Question: I'm using a bootstrap navbar (code to follow) fixed at the top of the page. Instead of having the navbar span the entire of the page on Desktops, I'd rather restrict the width and center it to fit with the content. While I can restrict the width, I cannot figure out how to center it after doing that; it just hangs out on the left. All of my searches have been fruitless thus-far. Most seem to want to center links, which isn't my problem.
Here's the way the site looks now (Navbar on the left)

And here's how I'd like it to look (more or less):
<URL>
Here's my current code (just what I think is the pertinent section):
'''
<head>
<link rel="stylesheet" href="/css/bootstrap.min.css">
<script src="/js/bootstrap.min.js"></script>
</head>
<body data-spy="scroll" data-target=".navbar" data-offset="10" style="background-color: #FFF;">
<nav class="navbar navbar-default navbar-fixed-top" style="max-width:950px;">
<div class="container-fluid" style="background-color: #FFF; width: 100%; padding-top: 15px;text-align: center;">
<div style="display: inline;padding-right: 10px;">
<a href="#"><img src="/images/logo.png" style="position: relative; top: -12px;" /></a>
</div>
<div style="display: inline;">
<div class="dropdown" style="display: inline;">
<button class="btn btn-default dropdown-toggle" type="button" id="menu1" data-toggle="dropdown">Welcome, [NAME] <span class="caret"></span></button>
<ul class="dropdown-menu" role="menu" aria-labelledby="menu1">
<li role="presentation">
<a href="#"><span class="glyphicon glyphicon-user"></span>&nbsp; My Profile</a>
</li>
<li role="presentation">
<a href="#"><span class="glyphicon glyphicon-envelope"></span>&nbsp; Messages <span class="badge pull-right">5</span></a>
</li>
<li role="presentation">
<a href="#"><span class="glyphicon glyphicon-usd"></span>&nbsp; Make A Payment</a>
</li>
<li role="presentation" class="divider"></li>
<li role="presentation"><a href="/?Action=Logoff" ><span class="glyphicon glyphicon-off"></span>&nbsp; Sign Out</a></li>
</ul>
</div>
</div>
<div class="slogan" style="float: none;display:inline;white-space: nowrap;">[HEADER TEST]</div>
</div>
<div class="container-fluid">
<!-- Brand and toggle get grouped for better mobile display -->
<div class="navbar-header" >
<button type="button" class="navbar-toggle collapsed pull-left" data-toggle="collapse" data-target="#bs-example-navbar-collapse-1" aria-expanded="false">
<span class="sr-only">Toggle navigation</span>
<span class="icon-bar"></span>
<span class="icon-bar"></span>
<span class="icon-bar"></span>
</button>
<!--a class="navbar-brand" href="#"><img src="/images/logo.png" style="position: relative; top: -15px;height: 50px;"/></a-->
</div>
<!-- Collect the nav links, forms, and other content for toggling -->
<div class="collapse navbar-collapse" id="bs-example-navbar-collapse-1">
<ul class="nav navbar-nav">
<!--li class="active"><a href="#">Dashboard</a></li-->
<li><a href="/Dashboard.asp">Home</a></li>
<li class="dropdown">
<a href="#" class="dropdown-toggle" data-toggle="dropdown" role="button" aria-haspopup="true" aria-expanded="false">MENU 1 <span class="caret"></span></a>
<ul class="dropdown-menu">
[MENU]
</ul>
</li>
<li>
<a href="#">Marketing </a>
</li>
<li class="dropdown">
<a href="#" class="dropdown-toggle" data-toggle="dropdown" role="button" aria-haspopup="true" aria-expanded="false">MENU 2 <span class="caret"></span></a>
<ul class="dropdown-menu">
[MENU]
</ul>
</li>
<li class="dropdown">
<a href="#" class="dropdown-toggle" data-toggle="dropdown" role="button" aria-haspopup="true" aria-expanded="false">MENU 3 <span class="caret"></span></a>
<ul class="dropdown-menu">
[MENU]
</ul>
</li>
<li class="dropdown">
<a href="#" class="dropdown-toggle" data-toggle="dropdown" role="button" aria-haspopup="true" aria-expanded="false">MENU 4 <span class="caret"></span></a>
<ul class="dropdown-menu">
[MENU]
</ul>
</li>
<li class="dropdown">
<a href="#" class="dropdown-toggle" data-toggle="dropdown" role="button" aria-haspopup="true" aria-expanded="false">MENU 5 <span class="caret"></span></a>
<ul class="dropdown-menu">
[MENU]
</ul>
</li>
<div style="display: inline;position: relative; top: 10px;" class="SearchForm">
<div style="margin-right: 20px;" class="SearchForm">
<form method="get" action="search" style="display: inline;">
<input class="search_field" type="text" style=" margin: 0px;float: none; min-width: 22px; width: 22px;"
onFocus="this.style.width='150px';" onblur="this.style.width='22px';" />
</form>
</div>
<a href="#" target="_blank">
<img src="/images/social/facebook.png" style="border: 0px;background-color: #FFFFFF;border-radius:15px;"/>
</a>
<a href="#" target="_blank">
<img src="/images/social/twitter.png" style="border: 0px;background-color: #FFFFFF;border-radius:15px;"/>
</a>
<a href="#" target="_blank">
<img src="/images/social/linkedin.png" style="border: 0px;background-color: #FFFFFF;border-radius:15px;"/>
</a>
</div>
</ul>
</div><!-- /.navbar-collapse -->
</div><!-- /.container-fluid -->
</nav>
</body>
'''
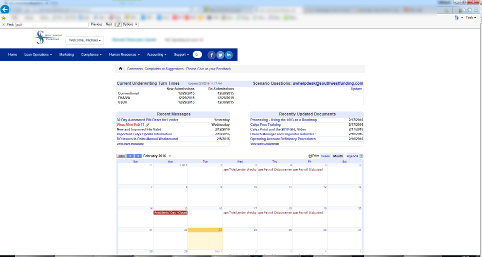
Answer: Add 'margin: auto;' to the nav div
'''
nav{
margin: auto;
}
'''
'''
<link href="https://maxcdn.bootstrapcdn.com/bootstrap/3.3.6/css/bootstrap.min.css" rel="stylesheet"/>
<body data-spy="scroll" data-target=".navbar" data-offset="10" style="background-color: #FFF;">
<nav class="navbar navbar-default navbar-fixed-top" style="max-width:950px;">
<div class="container-fluid" style="background-color: #FFF; width: 100%; padding-top: 15px;text-align: center;">
<div style="display: inline;padding-right: 10px;">
<a href="#"><img src="/images/logo.png" style="position: relative; top: -12px;" /></a>
</div>
<div style="display: inline;">
<div class="dropdown" style="display: inline;">
<button class="btn btn-default dropdown-toggle" type="button" id="menu1" data-toggle="dropdown">Welcome, [NAME] <span class="caret"></span></button>
<ul class="dropdown-menu" role="menu" aria-labelledby="menu1">
<li role="presentation">
<a href="#"><span class="glyphicon glyphicon-user"></span>&nbsp; My Profile</a>
</li>
<li role="presentation">
<a href="#"><span class="glyphicon glyphicon-envelope"></span>&nbsp; Messages <span class="badge pull-right">5</span></a>
</li>
<li role="presentation">
<a href="#"><span class="glyphicon glyphicon-usd"></span>&nbsp; Make A Payment</a>
</li>
<li role="presentation" class="divider"></li>
<li role="presentation"><a href="/?Action=Logoff" ><span class="glyphicon glyphicon-off"></span>&nbsp; Sign Out</a></li>
</ul>
</div>
</div>
<div class="slogan" style="float: none;display:inline;white-space: nowrap;">[HEADER TEST]</div>
</div>
<div class="container-fluid">
<!-- Brand and toggle get grouped for better mobile display -->
<div class="navbar-header" >
<button type="button" class="navbar-toggle collapsed pull-left" data-toggle="collapse" data-target="#bs-example-navbar-collapse-1" aria-expanded="false">
<span class="sr-only">Toggle navigation</span>
<span class="icon-bar"></span>
<span class="icon-bar"></span>
<span class="icon-bar"></span>
</button>
<!--a class="navbar-brand" href="#"><img src="/images/logo.png" style="position: relative; top: -15px;height: 50px;"/></a-->
</div>
<!-- Collect the nav links, forms, and other content for toggling -->
<div class="collapse navbar-collapse" id="bs-example-navbar-collapse-1">
<ul class="nav navbar-nav">
<!--li class="active"><a href="#">Dashboard</a></li-->
<li><a href="/Dashboard.asp">Home</a></li>
<li class="dropdown">
<a href="#" class="dropdown-toggle" data-toggle="dropdown" role="button" aria-haspopup="true" aria-expanded="false">MENU 1 <span class="caret"></span></a>
<ul class="dropdown-menu">
[MENU]
</ul>
</li>
<li>
<a href="#">Marketing </a>
</li>
<li class="dropdown">
<a href="#" class="dropdown-toggle" data-toggle="dropdown" role="button" aria-haspopup="true" aria-expanded="false">MENU 2 <span class="caret"></span></a>
<ul class="dropdown-menu">
[MENU]
</ul>
</li>
<li class="dropdown">
<a href="#" class="dropdown-toggle" data-toggle="dropdown" role="button" aria-haspopup="true" aria-expanded="false">MENU 3 <span class="caret"></span></a>
<ul class="dropdown-menu">
[MENU]
</ul>
</li>
<li class="dropdown">
<a href="#" class="dropdown-toggle" data-toggle="dropdown" role="button" aria-haspopup="true" aria-expanded="false">MENU 4 <span class="caret"></span></a>
<ul class="dropdown-menu">
[MENU]
</ul>
</li>
<li class="dropdown">
<a href="#" class="dropdown-toggle" data-toggle="dropdown" role="button" aria-haspopup="true" aria-expanded="false">MENU 5 <span class="caret"></span></a>
<ul class="dropdown-menu">
[MENU]
</ul>
</li>
<div style="display: inline;position: relative; top: 10px;" class="SearchForm">
<div style="margin-right: 20px;" class="SearchForm">
<form method="get" action="search" style="display: inline;">
<input class="search_field" type="text" style=" margin: 0px;float: none; min-width: 22px; width: 22px;"
onFocus="this.style.width='150px';" onblur="this.style.width='22px';" />
</form>
</div>
<a href="#" target="_blank">
<img src="/images/social/facebook.png" style="border: 0px;background-color: #FFFFFF;border-radius:15px;"/>
</a>
<a href="#" target="_blank">
<img src="/images/social/twitter.png" style="border: 0px;background-color: #FFFFFF;border-radius:15px;"/>
</a>
<a href="#" target="_blank">
<img src="/images/social/linkedin.png" style="border: 0px;background-color: #FFFFFF;border-radius:15px;"/>
</a>
</div>
</ul>
</div><!-- /.navbar-collapse -->
</div><!-- /.container-fluid -->
</nav>
</body>
'''